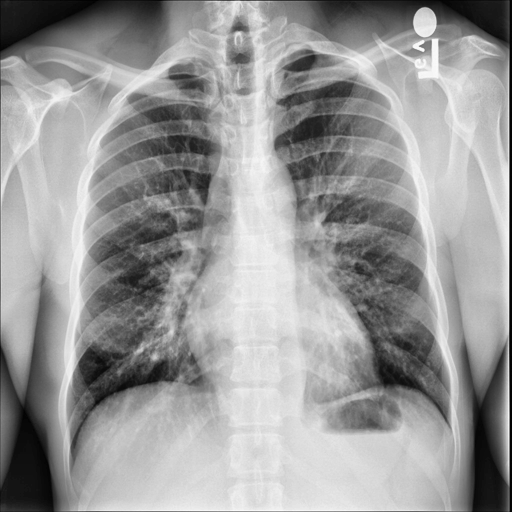
Finding: NORMAL